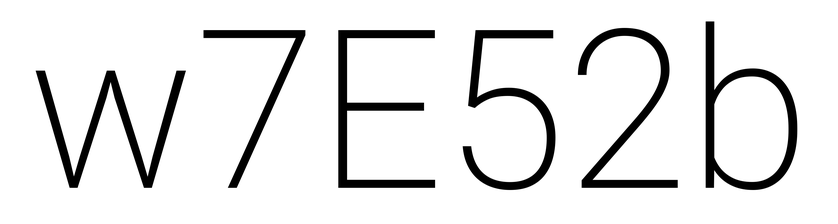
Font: Roboto_ExtraLight